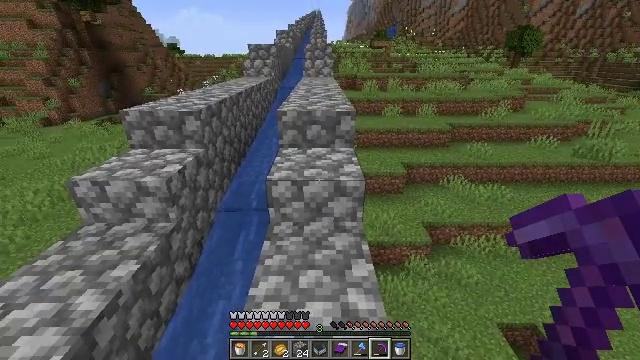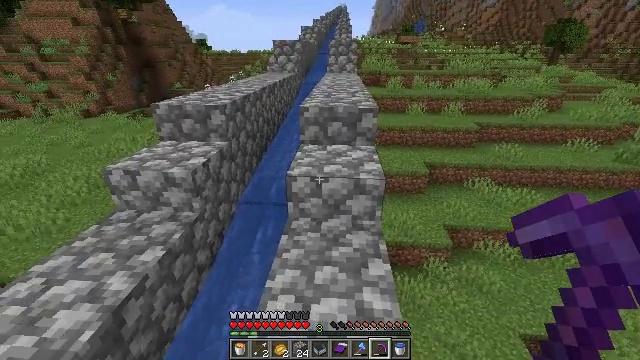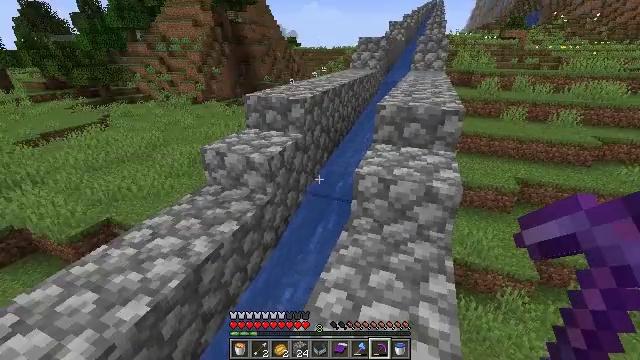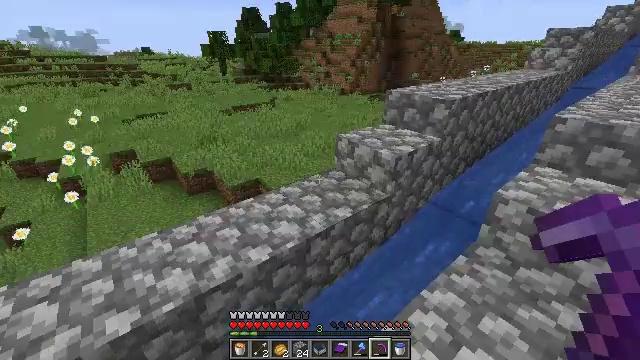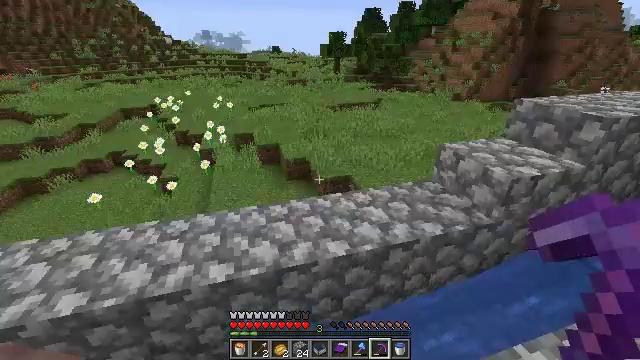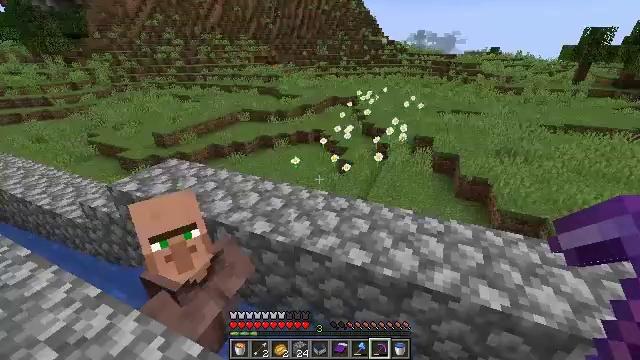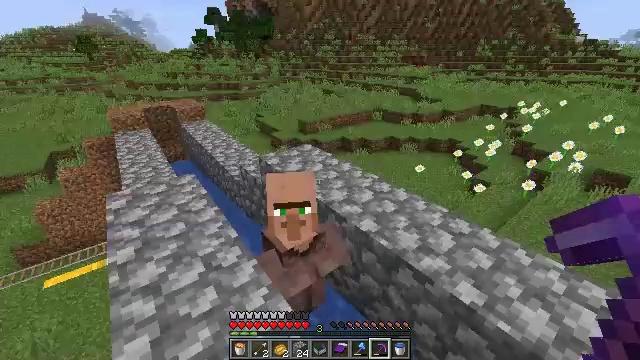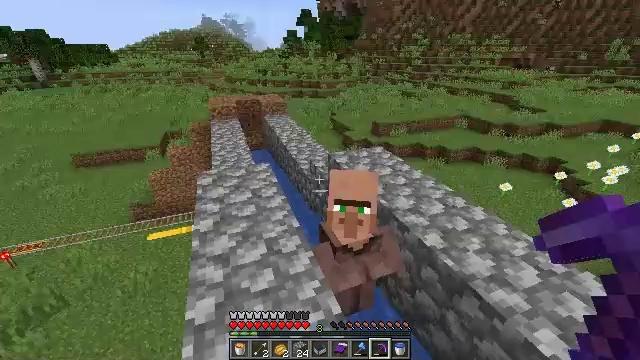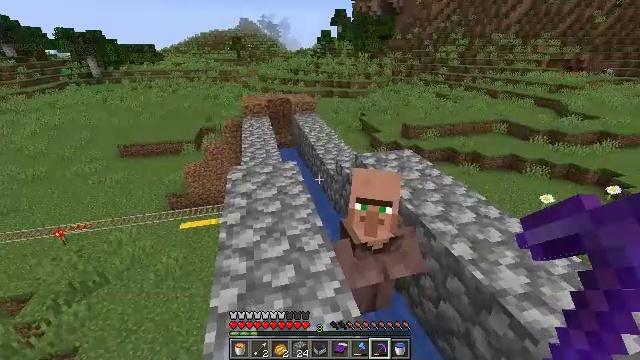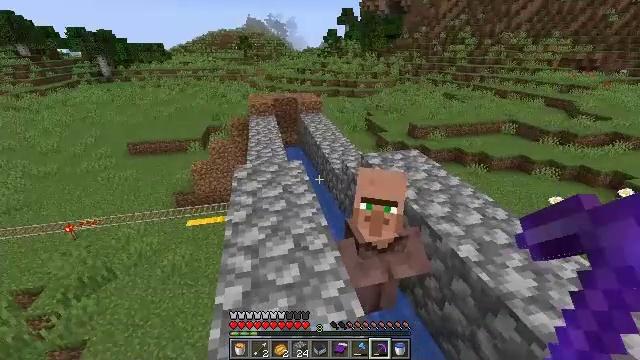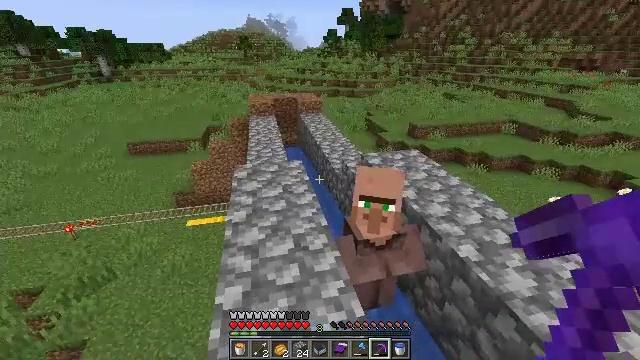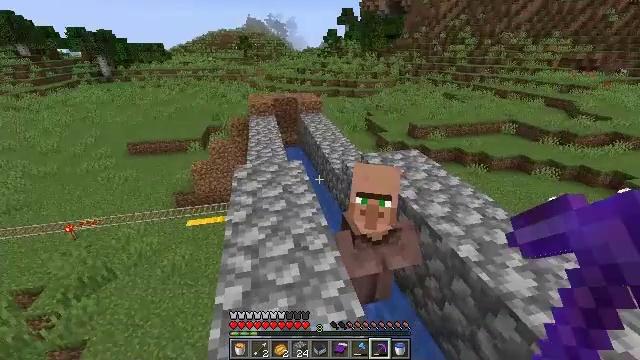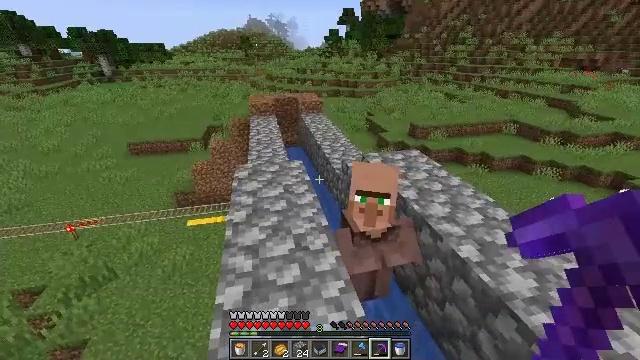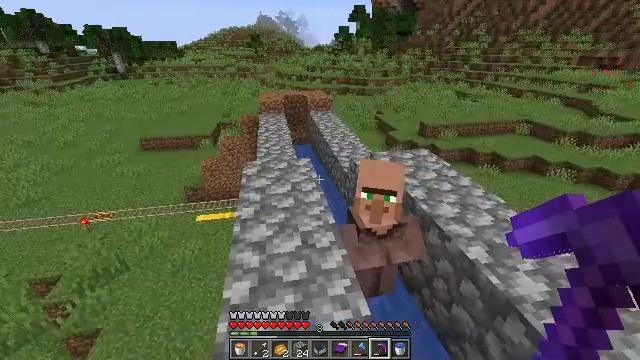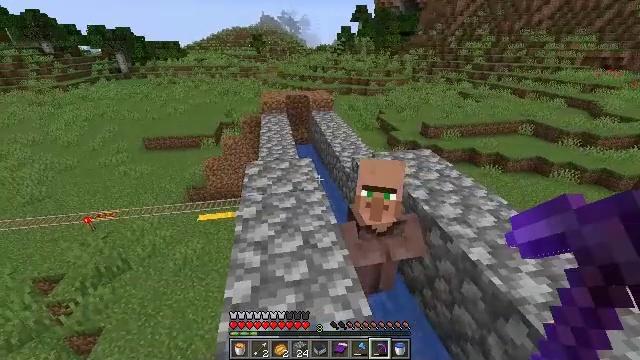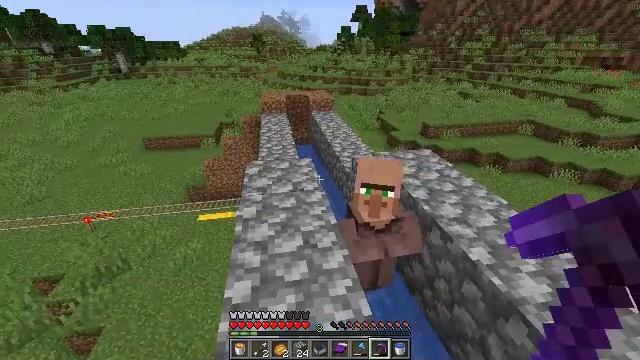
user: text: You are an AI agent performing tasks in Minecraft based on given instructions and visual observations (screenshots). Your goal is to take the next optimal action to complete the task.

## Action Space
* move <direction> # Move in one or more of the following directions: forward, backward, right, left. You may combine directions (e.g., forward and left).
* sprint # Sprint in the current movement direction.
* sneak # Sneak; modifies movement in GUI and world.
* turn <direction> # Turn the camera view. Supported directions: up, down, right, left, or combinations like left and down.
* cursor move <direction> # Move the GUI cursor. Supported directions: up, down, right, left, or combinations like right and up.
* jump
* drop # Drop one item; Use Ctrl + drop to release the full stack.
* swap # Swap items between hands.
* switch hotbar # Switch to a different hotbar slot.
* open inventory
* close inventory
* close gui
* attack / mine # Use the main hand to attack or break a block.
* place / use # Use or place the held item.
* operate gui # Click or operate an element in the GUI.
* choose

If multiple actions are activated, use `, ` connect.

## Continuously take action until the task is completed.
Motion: motion action
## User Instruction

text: Gather materials such as cobblestone.
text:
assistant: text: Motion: turn left
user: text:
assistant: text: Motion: turn left
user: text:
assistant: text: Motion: turn left
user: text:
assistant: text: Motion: turn left
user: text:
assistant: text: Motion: turn left
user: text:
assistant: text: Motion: turn left
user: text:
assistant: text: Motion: turn left
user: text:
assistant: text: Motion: turn left
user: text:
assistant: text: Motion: turn left
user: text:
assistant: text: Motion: no_op
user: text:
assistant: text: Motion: no_op
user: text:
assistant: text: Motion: no_op
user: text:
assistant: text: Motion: turn left
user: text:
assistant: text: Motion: no_op
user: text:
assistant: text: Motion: no_op
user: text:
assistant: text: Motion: no_op
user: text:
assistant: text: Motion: no_op
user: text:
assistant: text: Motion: no_op
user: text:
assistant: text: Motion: turn left
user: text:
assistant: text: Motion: turn left
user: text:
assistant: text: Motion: turn left
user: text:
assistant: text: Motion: move forward, turn left
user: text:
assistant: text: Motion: move forward
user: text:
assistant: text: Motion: move forward
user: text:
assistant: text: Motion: move forward
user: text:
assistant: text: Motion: move forward
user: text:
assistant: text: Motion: move forward
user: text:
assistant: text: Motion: move forward
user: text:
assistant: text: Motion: move forward
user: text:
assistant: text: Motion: move forward